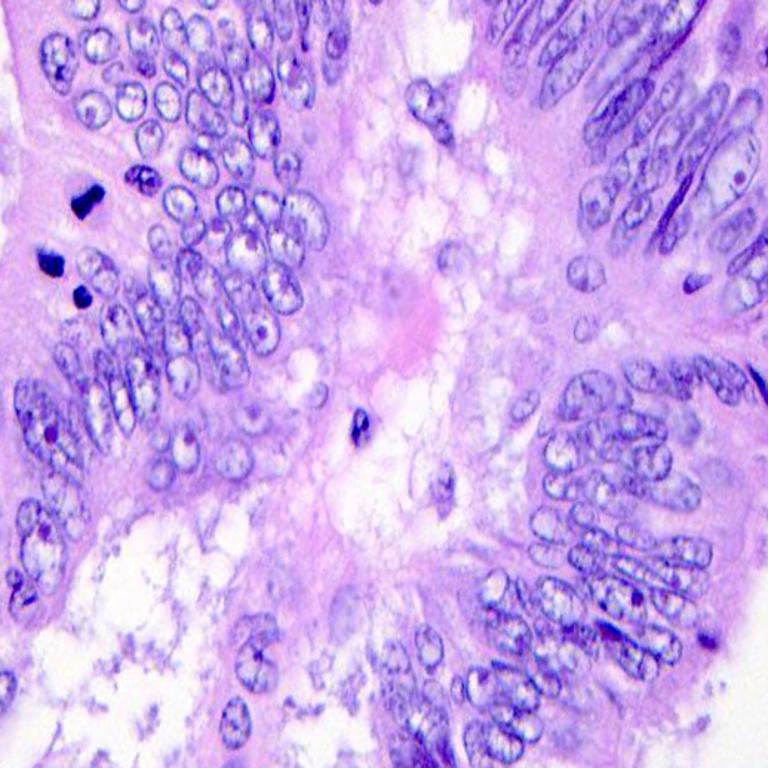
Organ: colon
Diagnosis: adenocarcinomas